Interaction volume radius: 5 \u00c5
Interaction volume height: 20 \u00c5
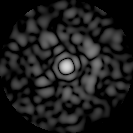
Disorder parameter: 0.8484